Question: I tried to create a spring like behavior with JavaFX by creating draggable circles. When I drag one circle, the others should follow and simulate elasticity.
I created a boilerplate template which contains 3 circles, they are draggable via mouse. The animation is running, of course all appears still because currently speed is 0. All I need to know is how to calculate the angle and the speed of the attached particles.
It would be great if someone could help me.
Here's the code:
'''
import java.util.ArrayList;
import java.util.List;
import javafx.animation.AnimationTimer;
import javafx.application.Application;
import javafx.event.EventHandler;
import javafx.scene.Group;
import javafx.scene.Node;
import javafx.scene.Scene;
import javafx.scene.input.MouseEvent;
import javafx.scene.paint.Color;
import javafx.scene.shape.Circle;
import javafx.scene.shape.Line;
import javafx.scene.shape.StrokeType;
import javafx.stage.Stage;
public class PhysicsTest extends Application {
List<Particle> particles = new ArrayList<>();
List<Spring> springs = new ArrayList<>();
public static void main(String[] args) {
launch(args);
}
@Override
public void start(Stage primaryStage) {
Group root = new Group();
// create particles
Particle pRed = new Particle(Color.RED, 100, 100);
Particle pBlue = new Particle(Color.BLUE, 400, 200);
Particle pGreen = new Particle(Color.GREEN, 100, 300);
// red -> blue
Line lineRedBlue = new Line(100, 100, 500, 500);
lineRedBlue.setStroke(Color.BLACK);
lineRedBlue.setStrokeWidth(5);
// green -> blue
Line lineGreenBlue = new Line(100, 100, 500, 500);
lineGreenBlue.setStroke(Color.BLACK);
lineGreenBlue.setStrokeWidth(5);
// line binding
// line 1 -> 2
lineRedBlue.startXProperty().bind(pRed.centerXProperty());
lineRedBlue.startYProperty().bind(pRed.centerYProperty());
lineRedBlue.endXProperty().bind(pBlue.centerXProperty());
lineRedBlue.endYProperty().bind(pBlue.centerYProperty());
// line 3 -> 2
lineGreenBlue.startXProperty().bind(pGreen.centerXProperty());
lineGreenBlue.startYProperty().bind(pGreen.centerYProperty());
lineGreenBlue.endXProperty().bind(pBlue.centerXProperty());
lineGreenBlue.endYProperty().bind(pBlue.centerYProperty());
MouseGestures mg = new MouseGestures();
mg.makeDraggable(pRed);
mg.makeDraggable(pBlue);
mg.makeDraggable(pGreen);
root.getChildren().addAll(pRed, pBlue, pGreen, lineRedBlue, lineGreenBlue);
// add to list
particles.add( pRed);
particles.add( pBlue);
particles.add( pGreen);
// add springs
Spring s1 = new Spring( pRed, pBlue, 10, 0.5);
springs.add( s1);
Spring s2 = new Spring( pGreen, pBlue, 10, 0.5);
springs.add( s2);
primaryStage.setScene(new Scene(root, 1024, 768));
primaryStage.show();
// animate
startAnimation();
}
private void startAnimation() {
AnimationTimer timer = new AnimationTimer() {
@Override
public void handle(long now) {
// move particles
for (Particle p : particles) {
if (!p.selected) {
p.move();
}
}
// apply springs
for (Spring s : springs) {
s.update();
}
// move particles to new location
for (Particle p : particles) {
p.updateLocation();
}
}
};
timer.start();
}
/**
* The spring constraint and calculation. Updates particle
*/
public class Spring {
Particle p1;
Particle p2;
double length; // length it tries to obtain
double strength; // how quickly it tries to reach that length
public Spring( Particle p1, Particle p2, double length, double strength) {
this.p1 = p1;
this.p2 = p2;
this.length = length;
this.strength = strength;
}
public void update() {
double dx = p1.getCenterX() - p2.getCenterX();
double dy = p1.getCenterY() - p2.getCenterY();
double dist = Math.hypot(dx, dy);
double theta = Math.atan2(dy, dx);
double force = (length - dist) * strength;
// System.out.println( dist + ", " + Math.toDegrees( theta) + ", " + force);
// what's supposed to happen here?
p1.angle = ... // <===
p1.speed = ... // <===
p2.angle = ... // <===
p2.speed = ... // <===
}
}
/**
* The particle itself
*/
public class Particle extends Circle {
double x;
double y;
double angle = 0.0;
double speed = 0.0;
double mass = 1;
boolean selected = false;
public Particle(Color color, double x, double y) {
super(x, y, 50);
this.x = x;
this.y = y;
setFill(color.deriveColor(1, 1, 1, 0.5));
setStroke(color);
setStrokeWidth(2);
setStrokeType(StrokeType.OUTSIDE);
}
public void move() {
x += Math.sin( angle) * speed;
y += Math.cos( angle) * speed;
}
public void updateLocation() {
setCenterX( x);
setCenterY( y);
}
}
/**
* Allow movement of objects via mouse.
*/
public class MouseGestures {
double orgSceneX, orgSceneY;
double orgTranslateX, orgTranslateY;
public void makeDraggable( Node node) {
node.setOnMousePressed(circleOnMousePressedEventHandler);
node.setOnMouseDragged(circleOnMouseDraggedEventHandler);
node.setOnMouseReleased(circleOnMouseReleasedEventHandler);
}
EventHandler<MouseEvent> circleOnMousePressedEventHandler = new EventHandler<MouseEvent>() {
@Override
public void handle(MouseEvent t) {
orgSceneX = t.getSceneX();
orgSceneY = t.getSceneY();
Particle p = ((Particle) (t.getSource()));
p.selected = true;
orgTranslateX = p.getCenterX();
orgTranslateY = p.getCenterY();
}
};
EventHandler<MouseEvent> circleOnMouseReleasedEventHandler = new EventHandler<MouseEvent>() {
@Override
public void handle(MouseEvent t) {
Particle p = ((Particle) (t.getSource()));
p.selected = false;
};
};
EventHandler<MouseEvent> circleOnMouseDraggedEventHandler = new EventHandler<MouseEvent>() {
@Override
public void handle(MouseEvent t) {
double offsetX = t.getSceneX() - orgSceneX;
double offsetY = t.getSceneY() - orgSceneY;
double newTranslateX = orgTranslateX + offsetX;
double newTranslateY = orgTranslateY + offsetY;
Particle p = ((Particle) (t.getSource()));
p.x = newTranslateX;
p.y = newTranslateY;
}
};
}
}
'''
The update() method in the Spring class is the unknown territory:
'''
public void update() {
double dx = p1.getCenterX() - p2.getCenterX();
double dy = p1.getCenterY() - p2.getCenterY();
double dist = Math.hypot(dx, dy);
double theta = Math.atan2(dy, dx);
double force = (length - dist) * strength;
// System.out.println( dist + ", " + Math.toDegrees( theta) + ", " + force);
// what's supposed to happen here?
p1.angle = ... // <===
p1.speed = ... // <===
p2.angle = ... // <===
p2.speed = ... // <===
}
'''
Here's a screenshot of how it looks like currently:

Thank you very much!
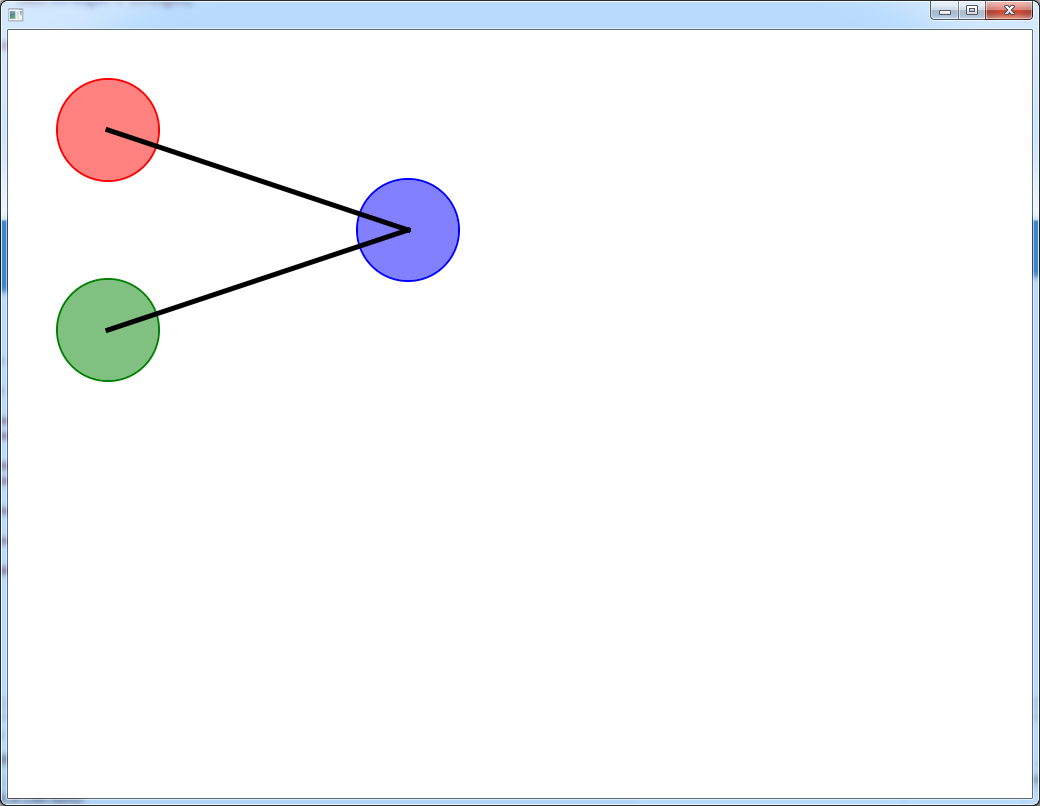
Answer: Ok, adding a damping and a non compressable spring:
'''
import java.util.ArrayList;
import java.util.List;
import javafx.animation.AnimationTimer;
import javafx.application.Application;
import javafx.event.EventHandler;
import javafx.geometry.Point2D;
import javafx.scene.Group;
import javafx.scene.Node;
import javafx.scene.Scene;
import javafx.scene.input.MouseEvent;
import javafx.scene.paint.Color;
import javafx.scene.paint.Paint;
import javafx.scene.shape.Circle;
import javafx.scene.shape.Line;
import javafx.scene.shape.StrokeType;
import javafx.stage.Stage;
public class SpringField extends Application {
MouseGestures mg = new MouseGestures();
double damping = 0.995;
double speedo = 0.001;
List<Particle> particles = new ArrayList<>();
List<Spring> springs = new ArrayList<>();
public static void main(String[] args) {
launch(args);
}
Particle addParticle(Group parent, Paint p, double x, double y, double mass) {
Particle particle = new Particle(p, x, y, mass);
mg.makeDraggable(particle);
particles.add(particle);
parent.getChildren().add(particle);
return particle;
}
void addSpring(Group parent, Particle p1, Particle p2, double length, double strength) {
Spring spring = new Spring(parent, p1, p2, length, strength);
springs.add(spring);
}
@Override
public void start(Stage primaryStage) {
Group root = new Group();
// create particles
Particle pRed = addParticle(root, Color.RED, 300, 100, 10);
Particle pBlue = addParticle(root, Color.BLUE, 600, 200, 1);
Particle pGreen = addParticle(root, Color.GREEN, 300, 300, 1);
// add springs
addSpring(root, pRed, pBlue, 100, 0.5);
addSpring(root, pGreen, pBlue, 100, 0.5);
addSpring(root, pGreen, pRed, 100, 0.5);
primaryStage.setScene(new Scene(root, 1024, 768));
primaryStage.show();
// animate
startAnimation();
}
private void startAnimation() {
AnimationTimer timer = new AnimationTimer() {
@Override
public void handle(long now) {
// move particles
for (Particle p : particles) {
if (!p.selected) {
p.move();
}
}
// apply springs
for (Spring s : springs) {
s.update();
}
// move particles to new location
for (Particle p : particles) {
p.updateLocation();
}
}
};
timer.start();
}
/**
* The spring constraint and calculation. Updates particle
*/
public class Spring {
Particle p1;
Particle p2;
double length; // length it tries to obtain
double strength; // how quickly it tries to reach that length
public Spring(Group parent, Particle p1, Particle p2, double length, double strength) {
this.p1 = p1;
this.p2 = p2;
this.length = length;
this.strength = strength;
Line lineRedBlue = new Line(100, 100, 500, 500);
lineRedBlue.setStroke(Color.BLACK);
lineRedBlue.setStrokeWidth(5);
lineRedBlue.startXProperty().bind(p1.centerXProperty());
lineRedBlue.startYProperty().bind(p1.centerYProperty());
lineRedBlue.endXProperty().bind(p2.centerXProperty());
lineRedBlue.endYProperty().bind(p2.centerYProperty());
parent.getChildren().add(lineRedBlue);
}
public void update() {
double stop = 1.0;
double dx = p1.getCenterX() - p2.getCenterX();
double dy = p1.getCenterY() - p2.getCenterY();
double dist = Math.hypot(dx, dy);
double theta = Math.atan2(dy, dx);
double force = (length - dist) * strength;
if (force > 0) { force *= 4; stop = 0.9; }
// System.out.println( dist + ", " + Math.toDegrees( theta) + ", " + force);
Point2D p1v = new Point2D(force*Math.cos(theta)*speedo/p1.mass, force*Math.sin(theta)*speedo/p1.mass);
Point2D p2v = new Point2D(-force*Math.cos(theta)*speedo/p2.mass, -force*Math.sin(theta)*speedo/p2.mass);
p1.vector = p1.vector.add(p1v).multiply(stop);
p2.vector = p2.vector.add(p2v).multiply(stop);
}
}
/**
* The particle itself
*/
public class Particle extends Circle {
double x;
double y;
Point2D vector = new Point2D(0, 0);
double mass = 1;
boolean selected = false;
public Particle(Paint color, double x, double y, double mass) {
super(x, y, 50);
this.x = x;
this.y = y;
this.mass = mass;
setFill(color);
setStroke(color);
setStrokeWidth(2);
setStrokeType(StrokeType.OUTSIDE);
}
public void move() {
x += vector.getX();
y += vector.getY();
vector = vector.multiply(damping);
}
public void updateLocation() {
setCenterX( x);
setCenterY( y);
}
}
/**
* Allow movement of objects via mouse.
*/
public class MouseGestures {
double orgSceneX, orgSceneY;
double orgTranslateX, orgTranslateY;
public void makeDraggable( Node node) {
node.setOnMousePressed(circleOnMousePressedEventHandler);
node.setOnMouseDragged(circleOnMouseDraggedEventHandler);
node.setOnMouseReleased(circleOnMouseReleasedEventHandler);
}
EventHandler<MouseEvent> circleOnMousePressedEventHandler = new EventHandler<MouseEvent>() {
@Override
public void handle(MouseEvent t) {
orgSceneX = t.getSceneX();
orgSceneY = t.getSceneY();
Particle p = ((Particle) (t.getSource()));
p.selected = true;
orgTranslateX = p.getCenterX();
orgTranslateY = p.getCenterY();
}
};
EventHandler<MouseEvent> circleOnMouseReleasedEventHandler = new EventHandler<MouseEvent>() {
@Override
public void handle(MouseEvent t) {
Particle p = ((Particle) (t.getSource()));
p.selected = false;
};
};
EventHandler<MouseEvent> circleOnMouseDraggedEventHandler = new EventHandler<MouseEvent>() {
@Override
public void handle(MouseEvent t) {
double offsetX = t.getSceneX() - orgSceneX;
double offsetY = t.getSceneY() - orgSceneY;
double newTranslateX = orgTranslateX + offsetX;
double newTranslateY = orgTranslateY + offsetY;
Particle p = ((Particle) (t.getSource()));
p.x = newTranslateX;
p.y = newTranslateY;
}
};
}
}
'''